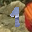
Label: 1